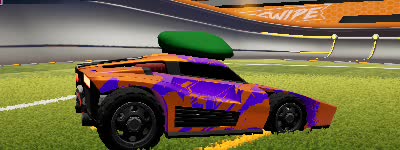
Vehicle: breakout